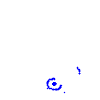
Particle: proton